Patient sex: M
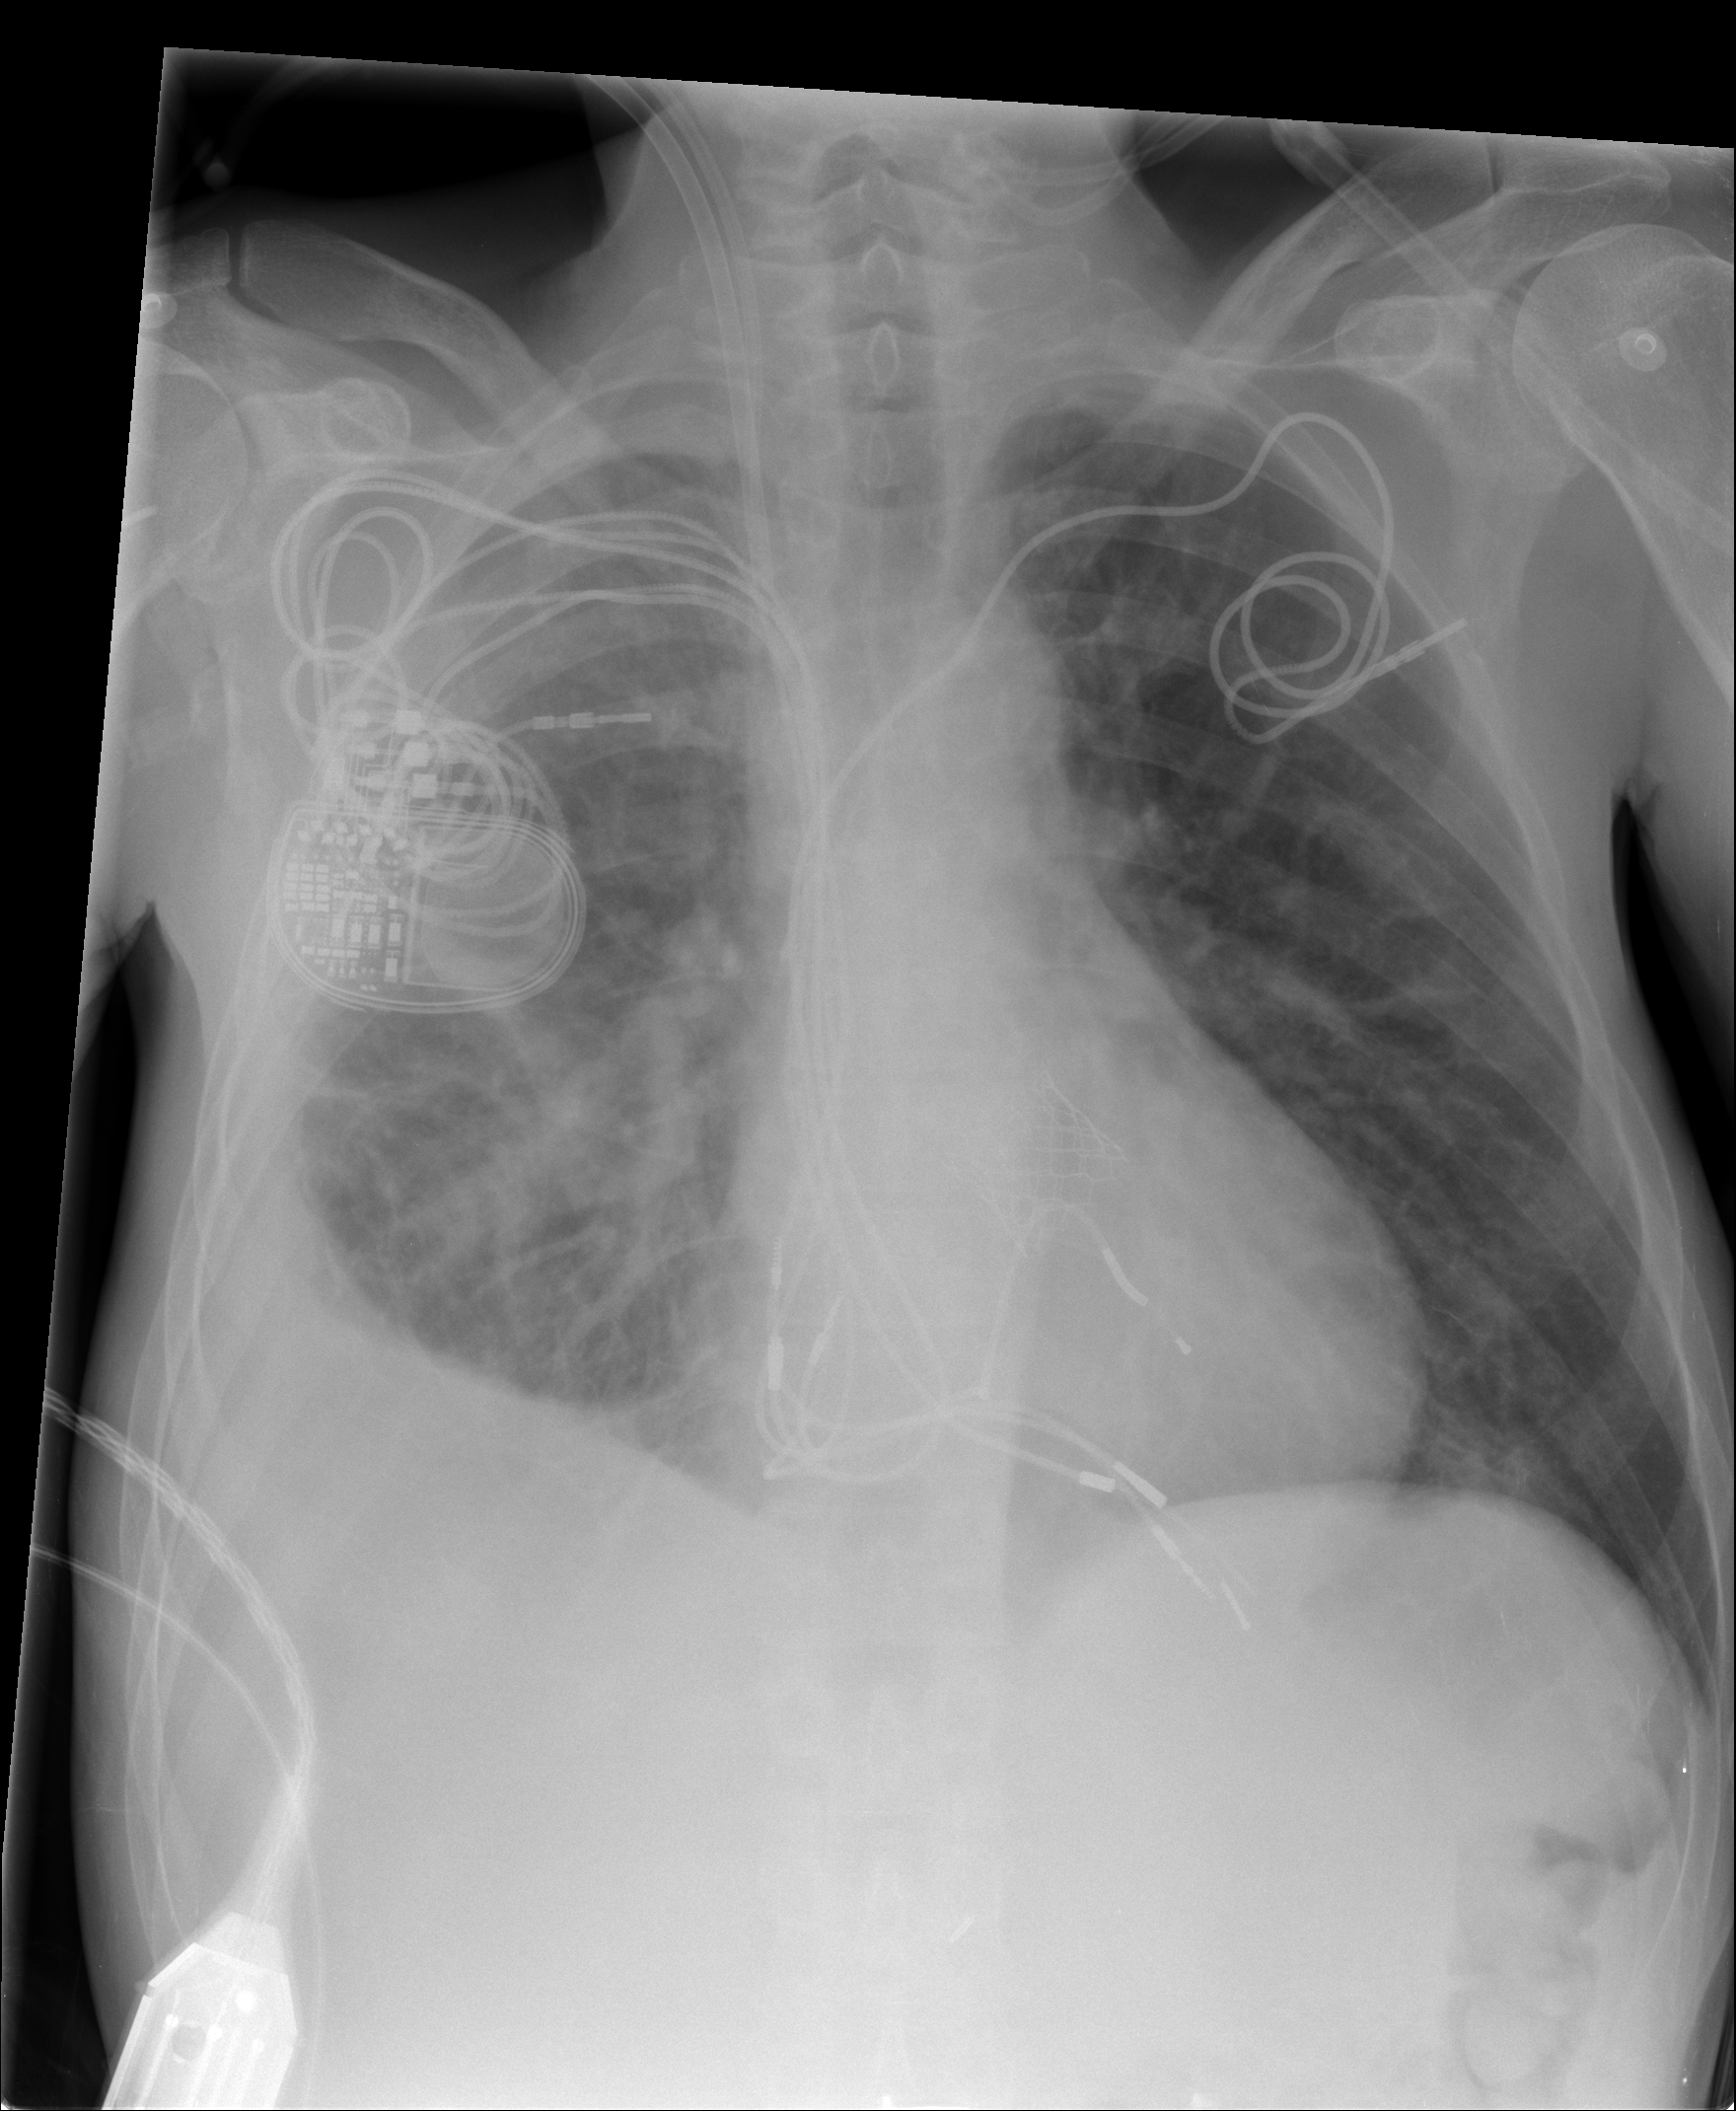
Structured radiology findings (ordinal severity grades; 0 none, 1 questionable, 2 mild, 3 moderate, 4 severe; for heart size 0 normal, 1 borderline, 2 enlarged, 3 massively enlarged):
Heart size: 1
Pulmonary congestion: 2
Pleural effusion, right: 3
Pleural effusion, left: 0
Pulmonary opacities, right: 1
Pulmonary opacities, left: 0
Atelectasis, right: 2
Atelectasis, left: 0